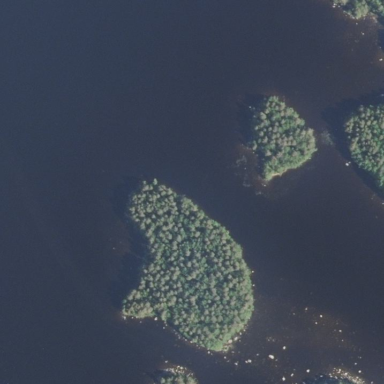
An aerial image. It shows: Island covered with woodland.